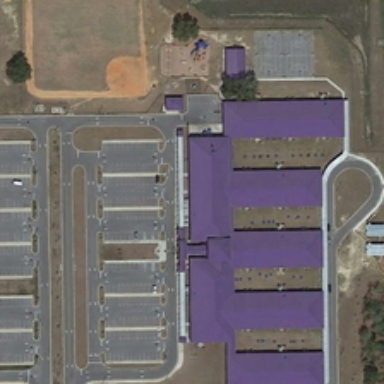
A large building is near an almost empty parking lot and a baseball field .